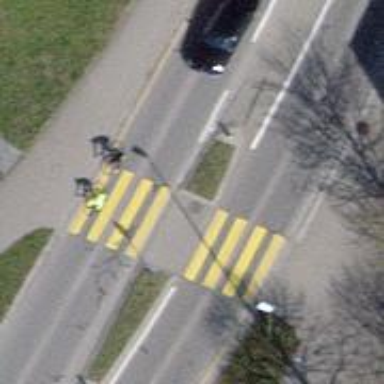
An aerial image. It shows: Marked crossing with pedestrian island.